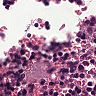
Metastatic tissue present: yes